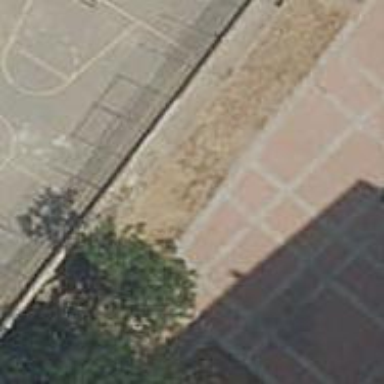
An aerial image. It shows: Footway made of paving stones.